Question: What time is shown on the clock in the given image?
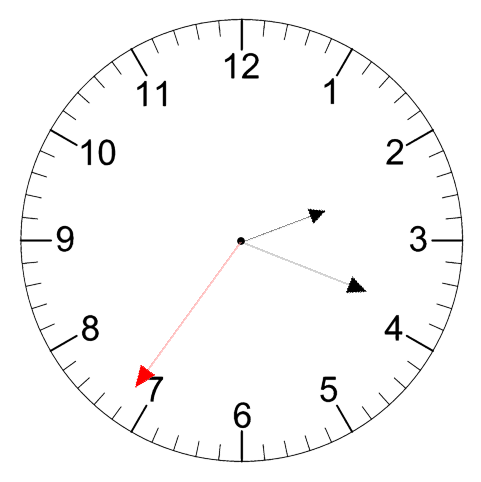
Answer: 02:18:36